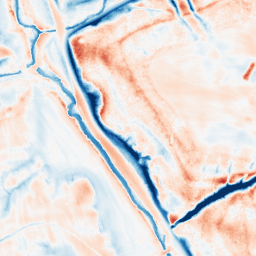
Category: edge_preserving
Decomposition family: guided
Decomposition parameters: radius: 8
eps: 1
Upsampling method: bspline
Upsampling parameters: scale: 4
Upsampling scale: 4